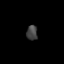
Tissue: lung
Cell type: Others
Senescence score: 0.2067
Nuclear area (px): 157
Mean DAPI intensity: 66.796